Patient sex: M
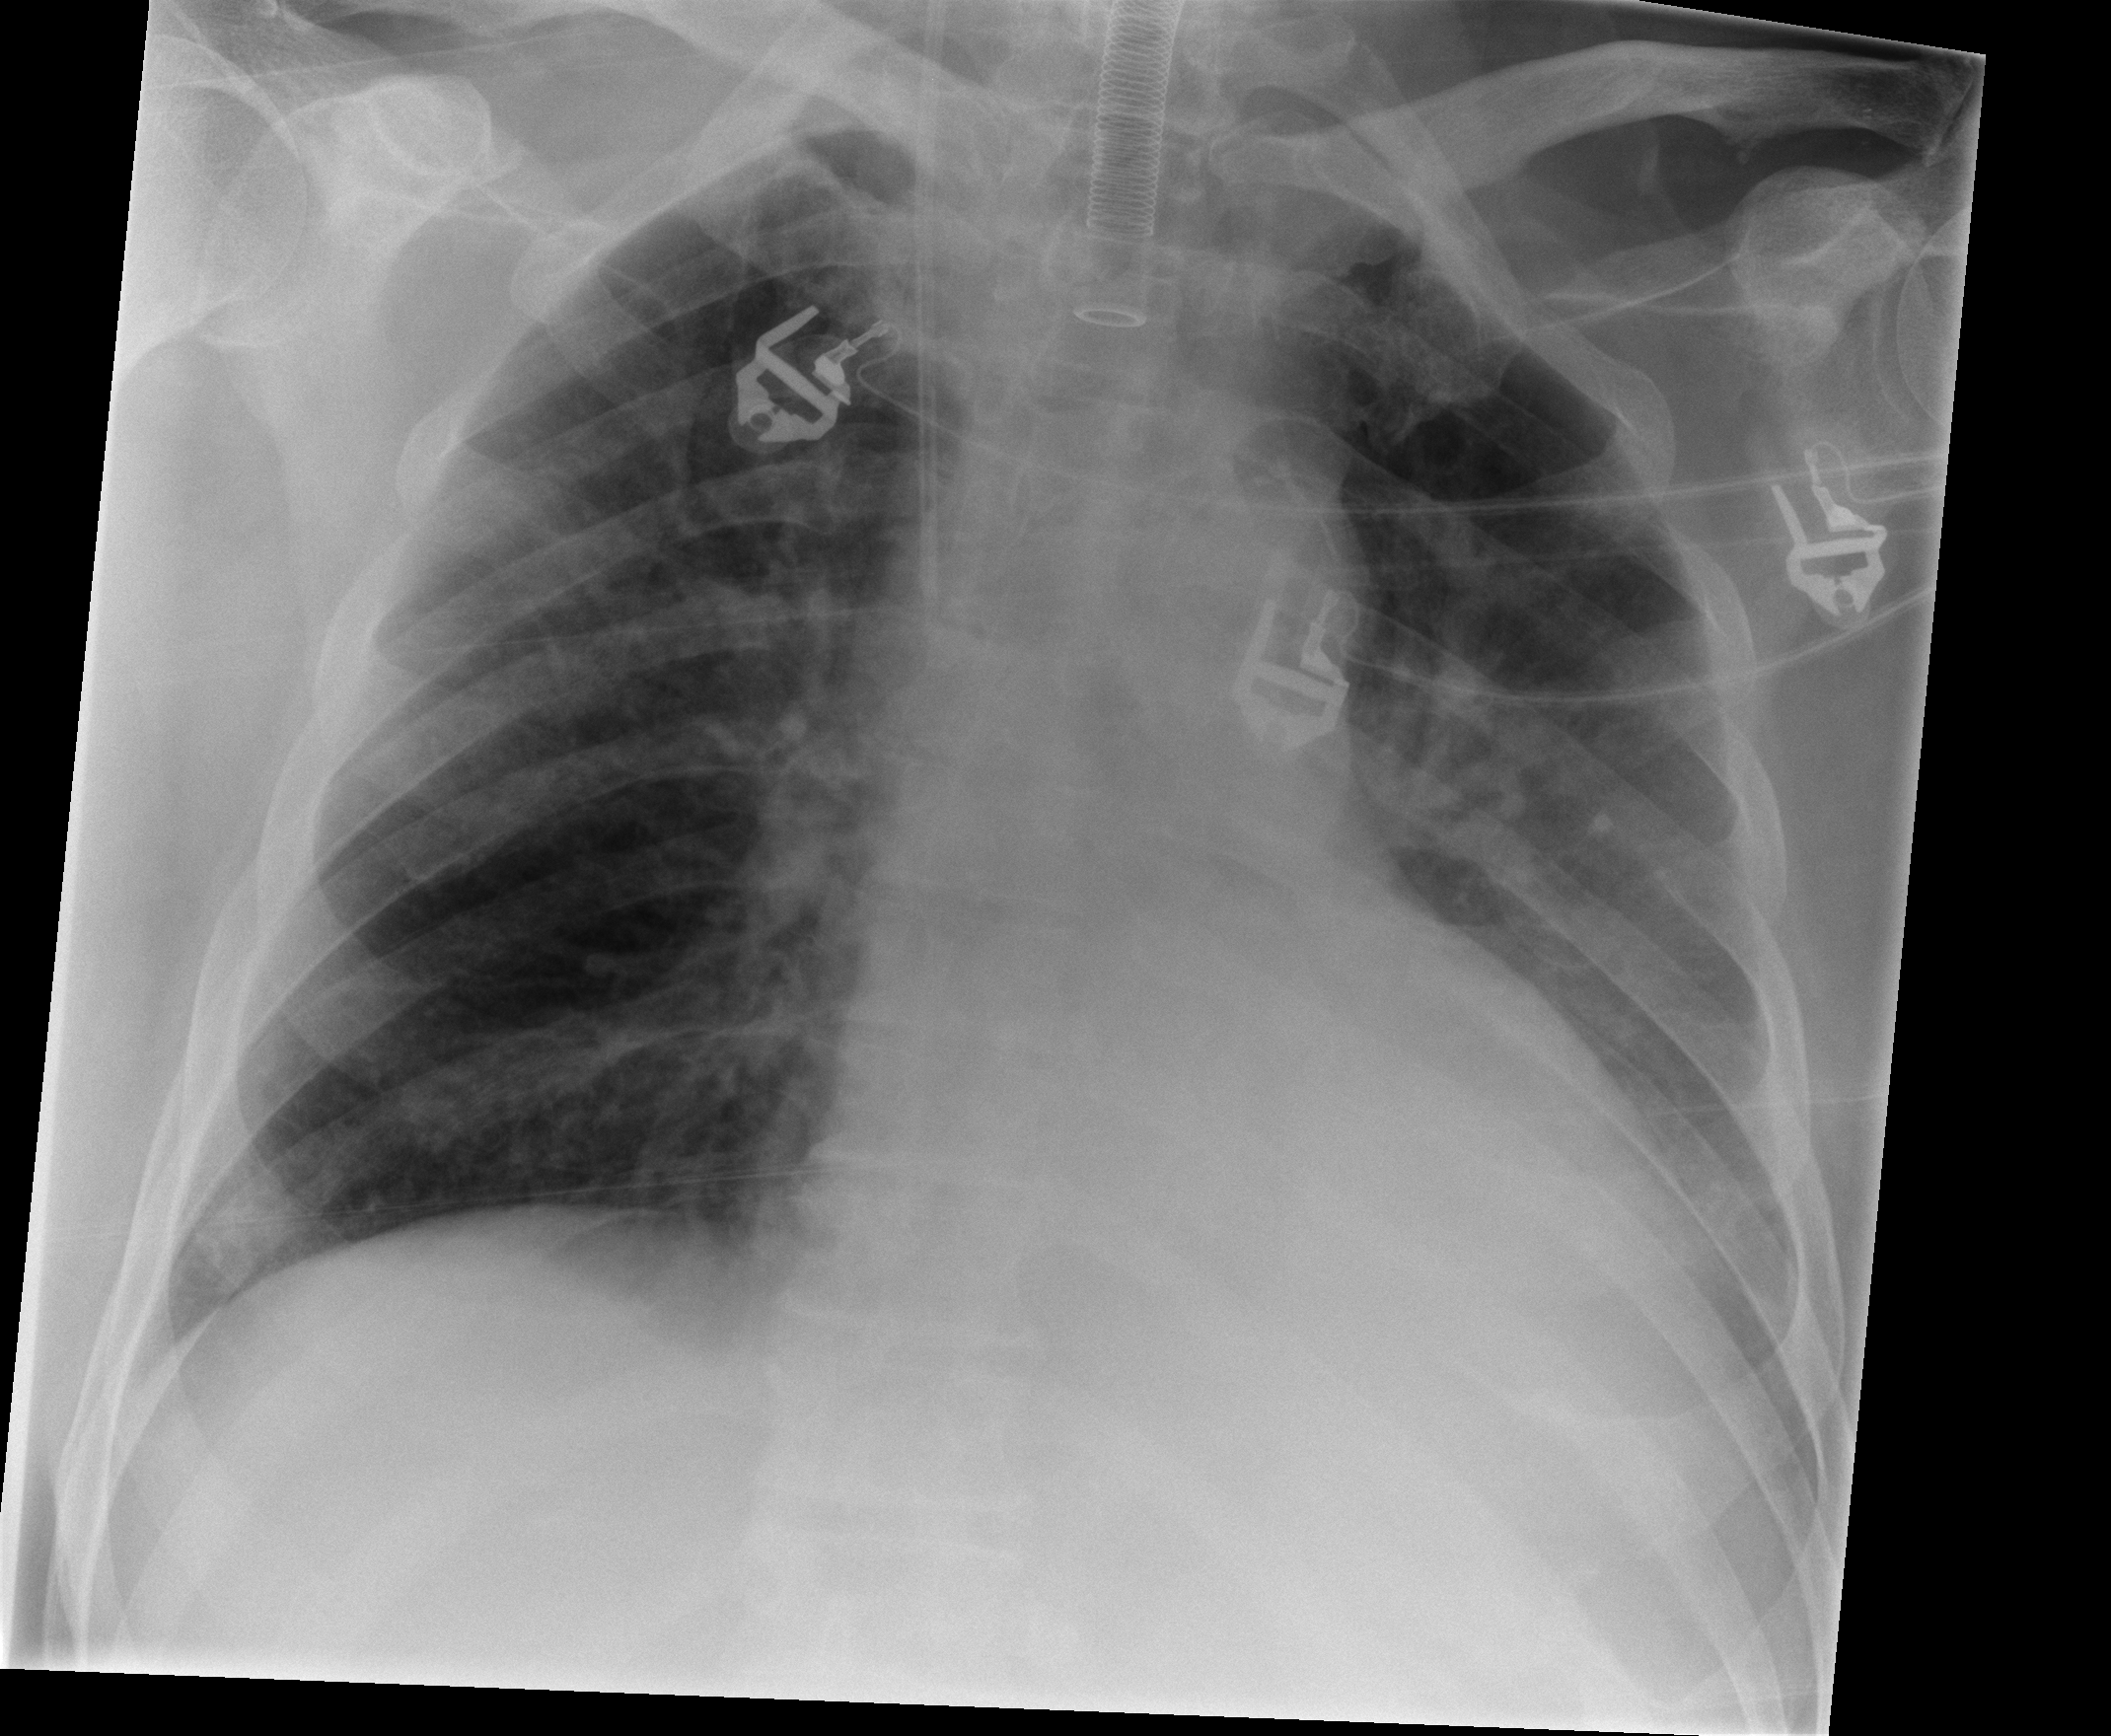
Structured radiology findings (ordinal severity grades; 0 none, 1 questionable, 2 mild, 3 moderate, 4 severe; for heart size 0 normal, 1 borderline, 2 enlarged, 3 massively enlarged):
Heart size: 2
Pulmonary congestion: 2
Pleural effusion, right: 0
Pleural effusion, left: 2
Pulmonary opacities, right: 0
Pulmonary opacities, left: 0
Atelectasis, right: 2
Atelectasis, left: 2